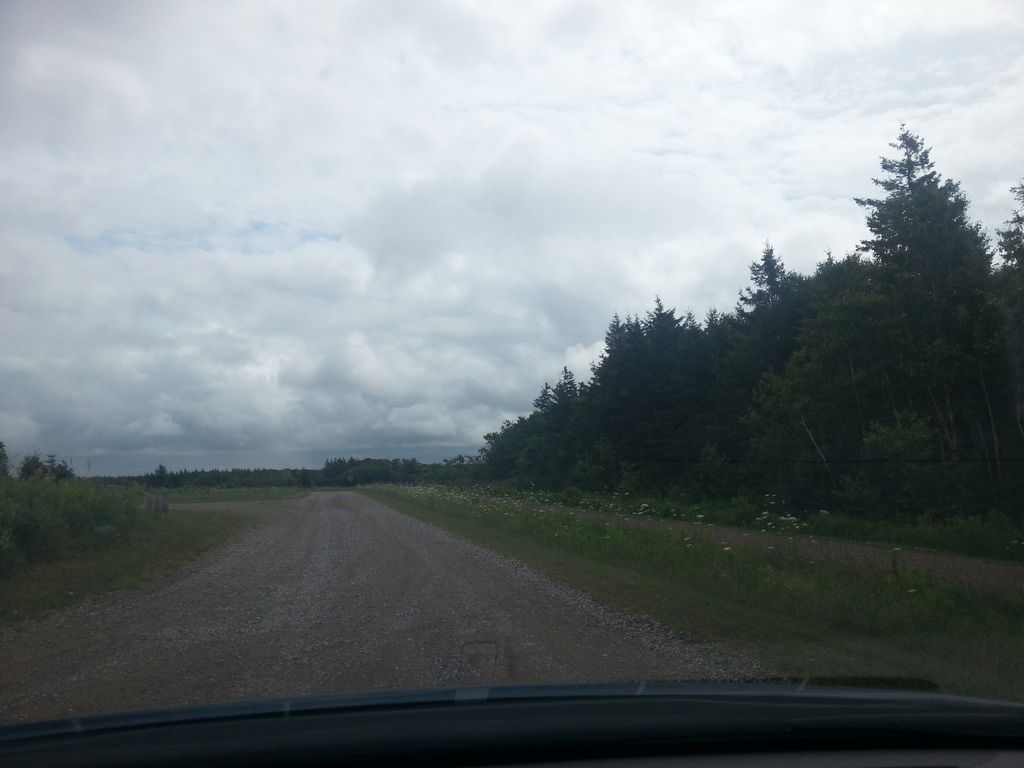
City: charlottetown